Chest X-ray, PA view. Patient: 31 years old, sex M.
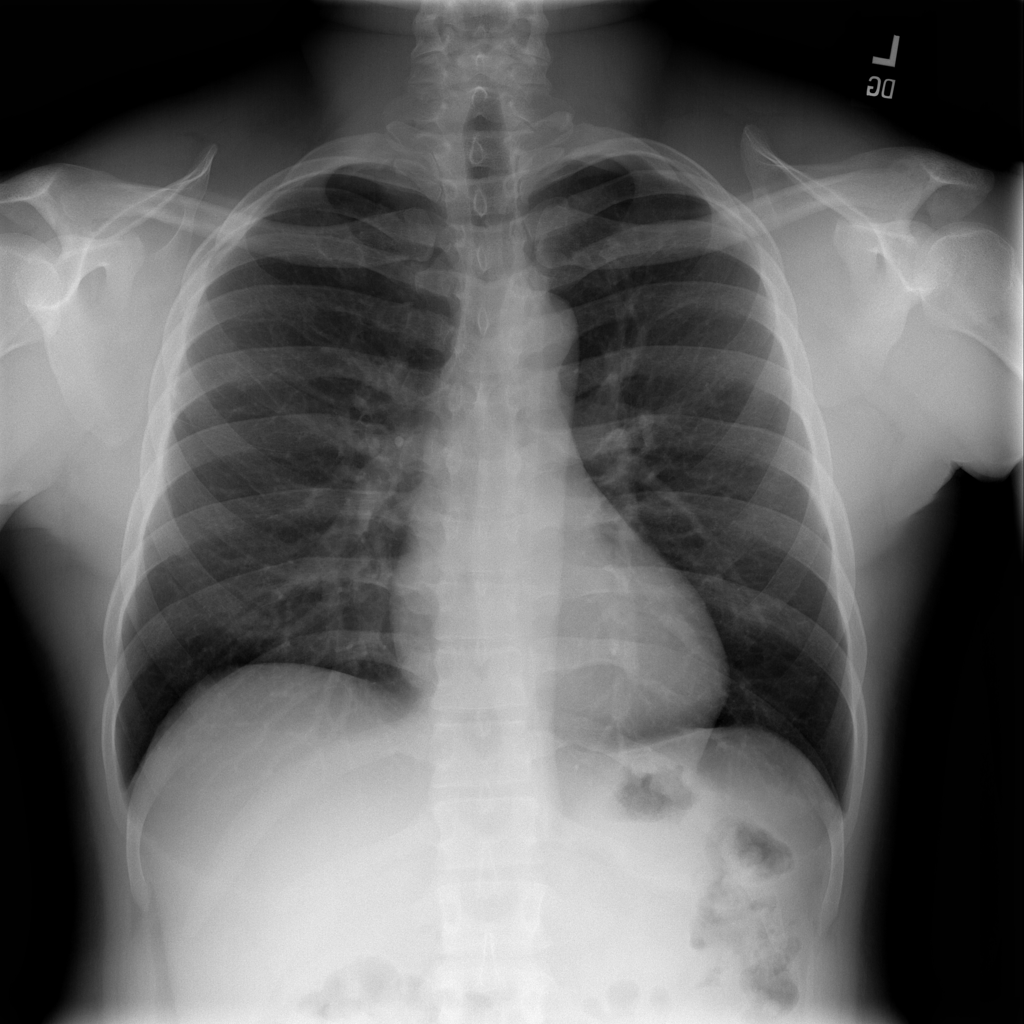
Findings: No Finding